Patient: sex M, age 45
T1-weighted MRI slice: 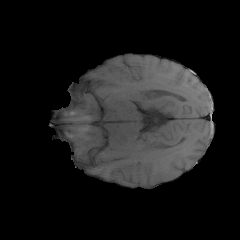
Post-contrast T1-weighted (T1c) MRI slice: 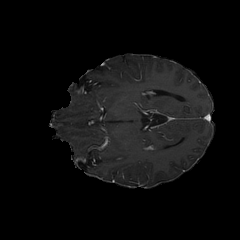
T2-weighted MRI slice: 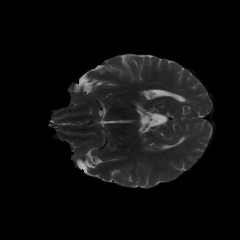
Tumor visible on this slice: no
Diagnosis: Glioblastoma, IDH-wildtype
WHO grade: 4